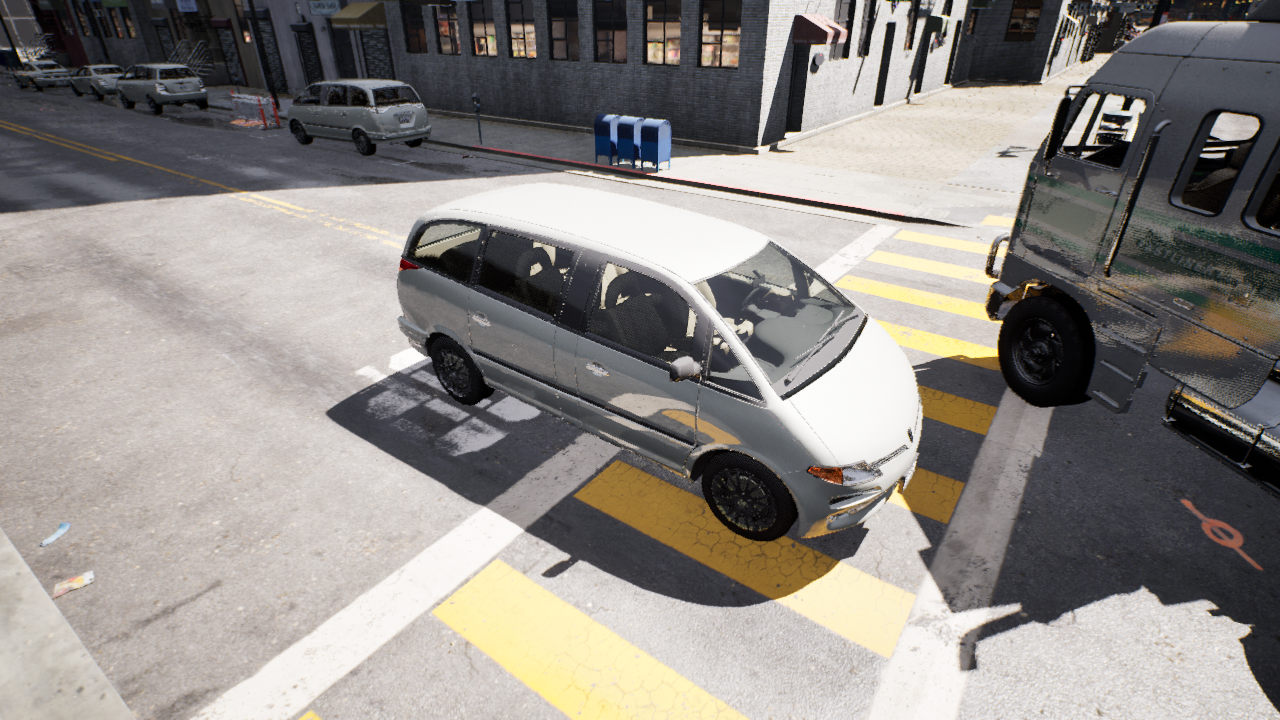
Venue: residential
Lighting: clear day
Vehicle rig: minivan